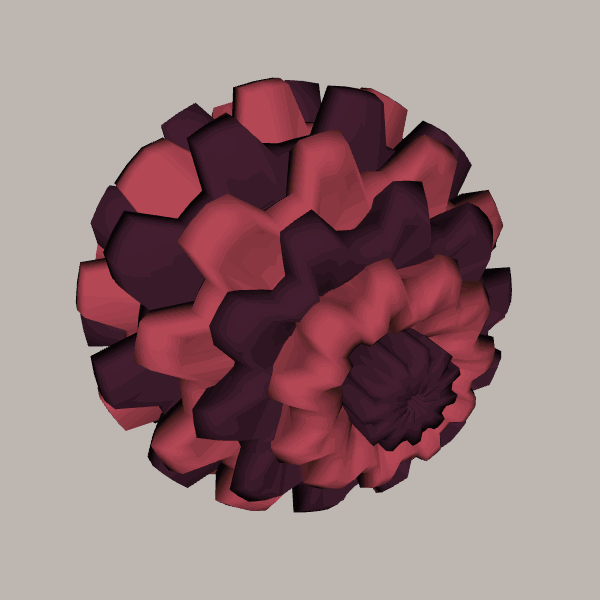
Background: light